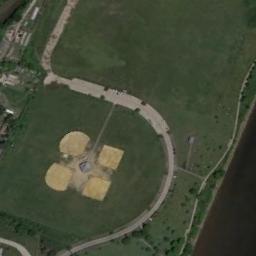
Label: baseball_diamond